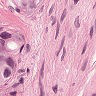
Metastatic tissue present: yes